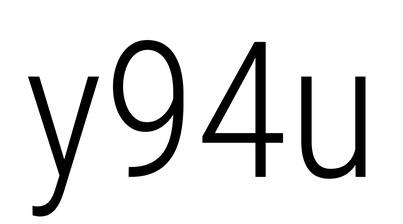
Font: Roboto_Condensed_Light